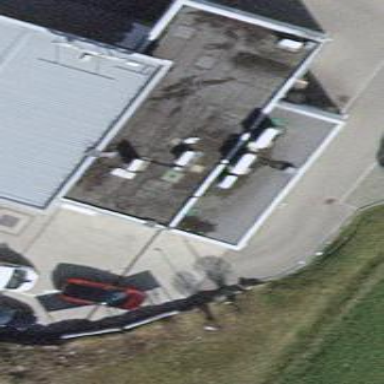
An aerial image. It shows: Convenience shop located in building.